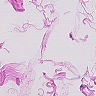
Metastatic tissue present: no